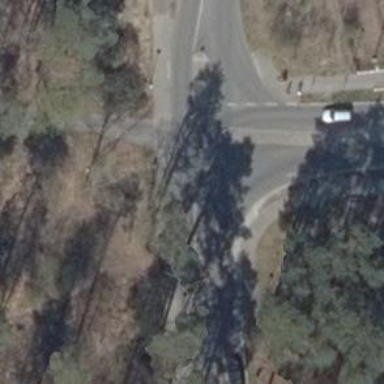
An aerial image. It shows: Tertiary road with asphalt surface. The road has separate sidewalks on both sides.